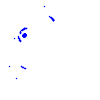
Particle: kaon